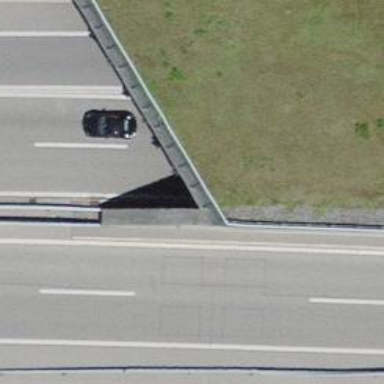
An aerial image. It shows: Tunnel on the motorway.